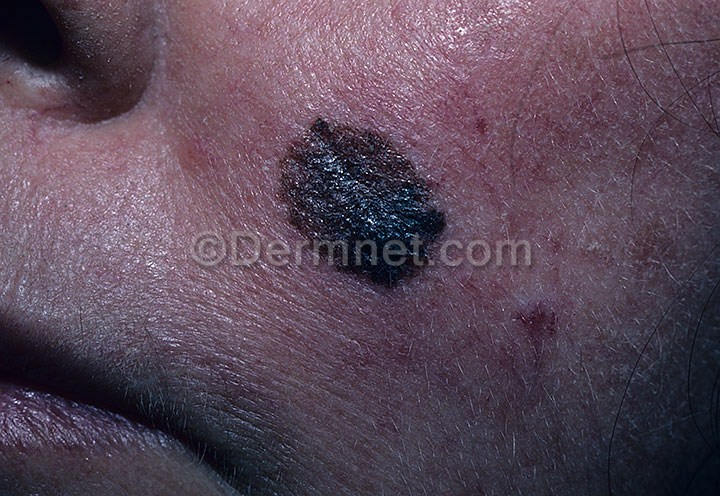
Disease: Melanoma Skin Cancer Nevi and Moles